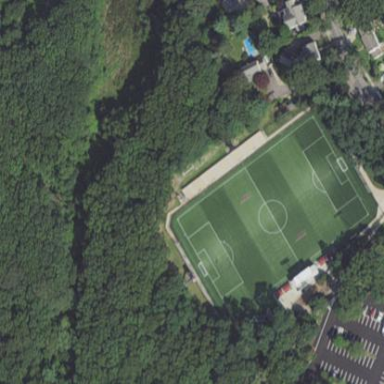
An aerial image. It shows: Soccer pitch designated for leisure and sports activities.